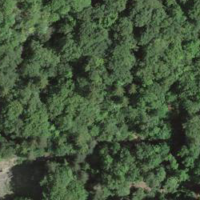
EUNIS habitat code: 41
Species observed at this site:
Anthericum ramosum
Lathyrus sylvestris